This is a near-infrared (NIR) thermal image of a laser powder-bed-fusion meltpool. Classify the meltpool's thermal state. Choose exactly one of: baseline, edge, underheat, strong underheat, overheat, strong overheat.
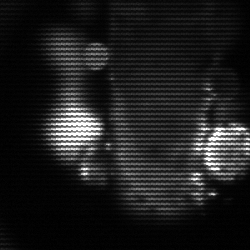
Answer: strong underheat